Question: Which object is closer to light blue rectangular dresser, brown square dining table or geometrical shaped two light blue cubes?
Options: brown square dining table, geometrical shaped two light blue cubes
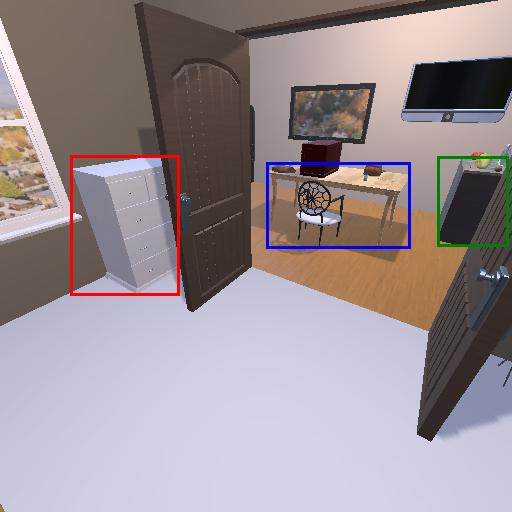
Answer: brown square dining table